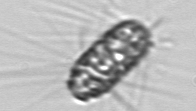
Label: Corethron_hystrix